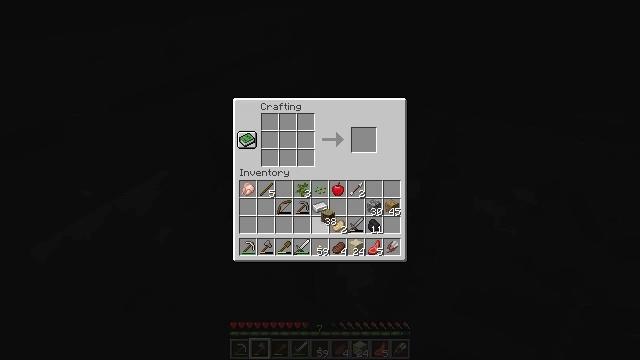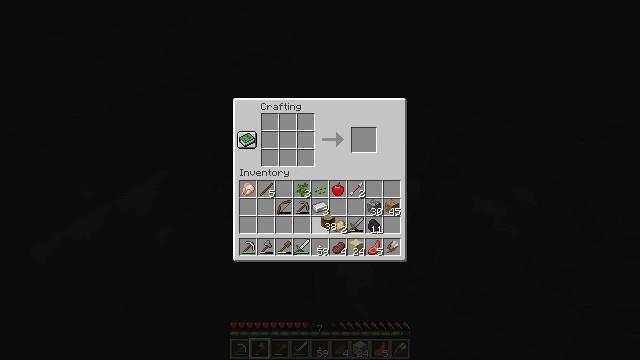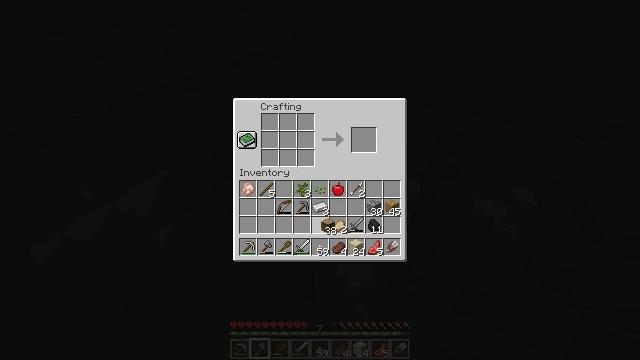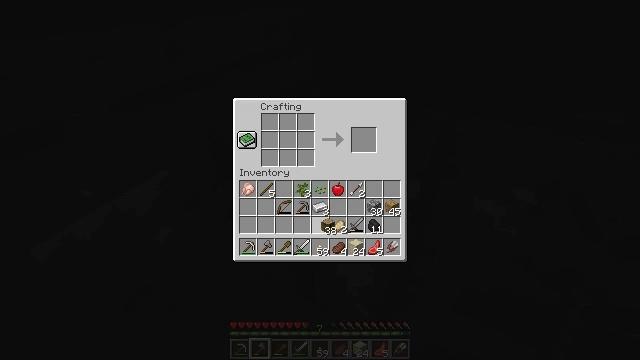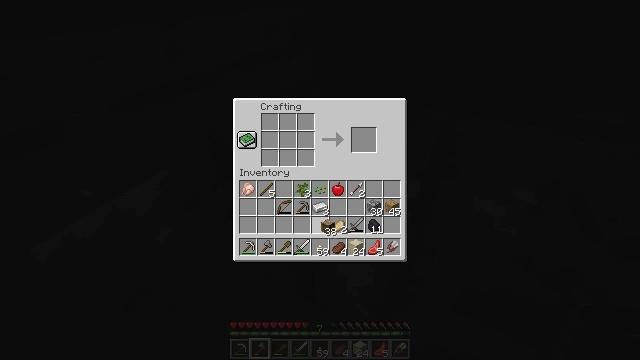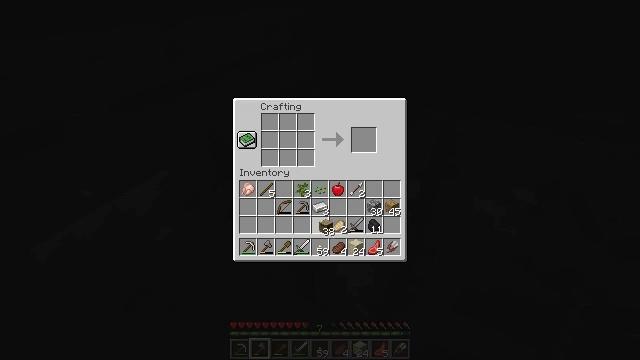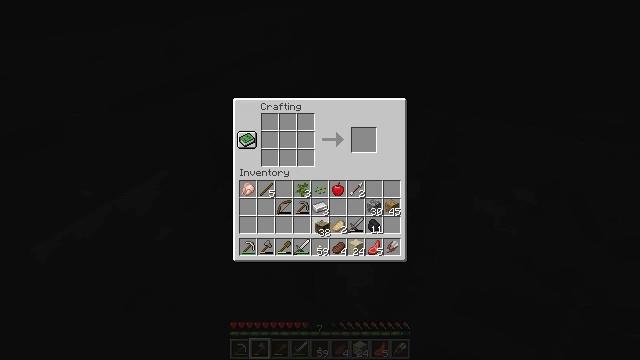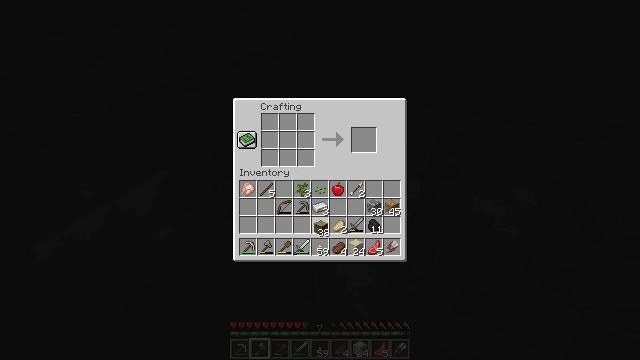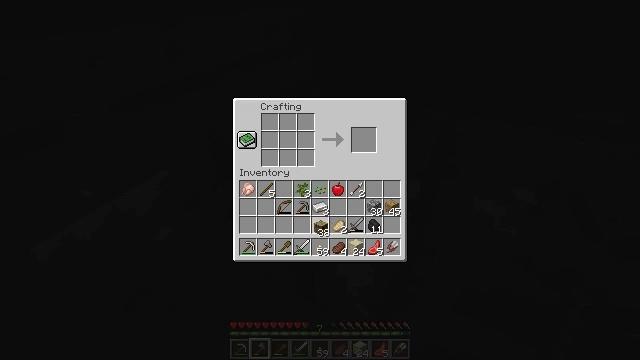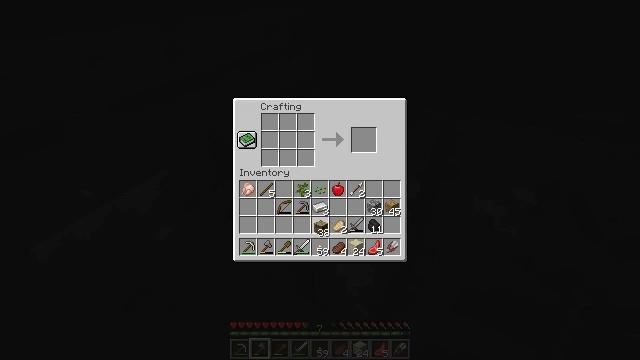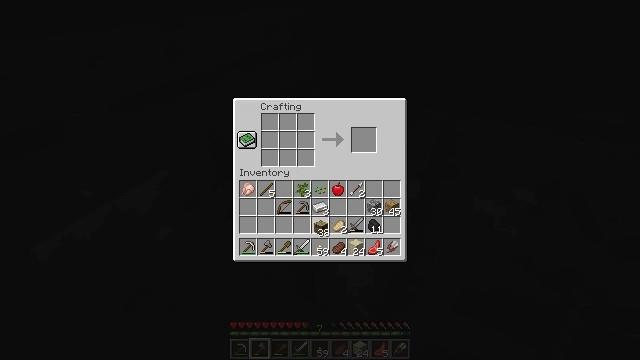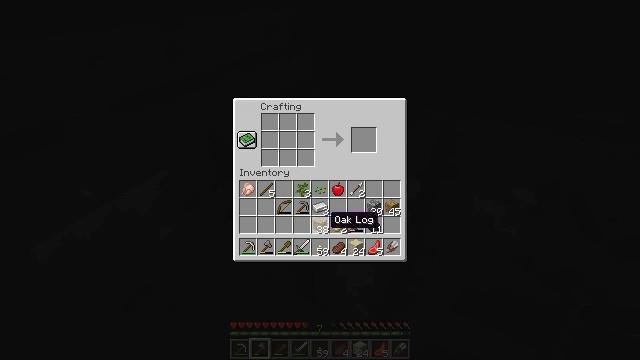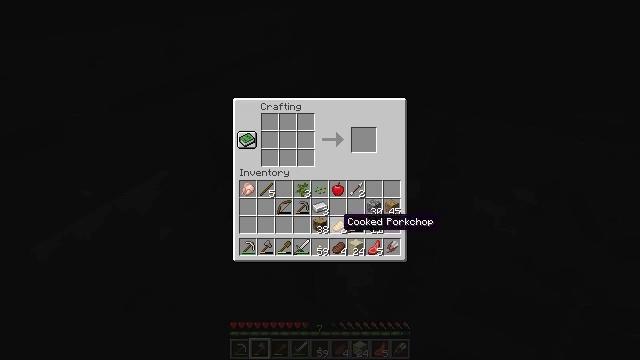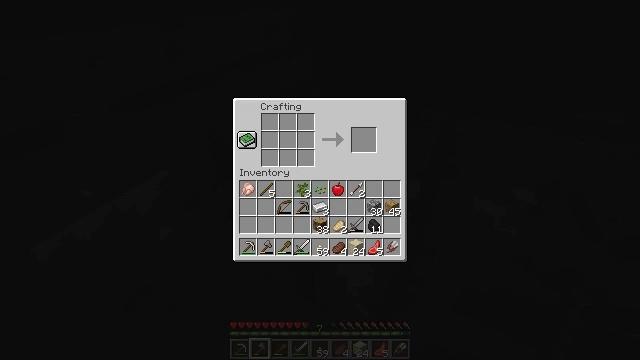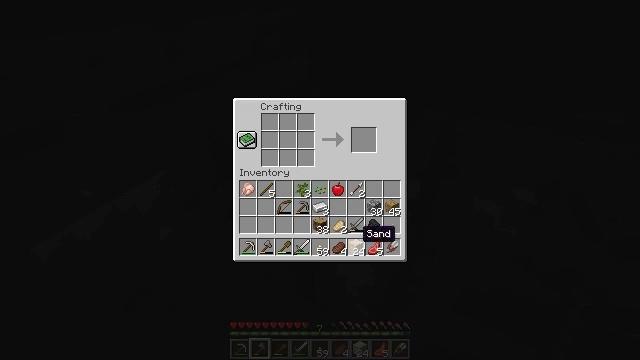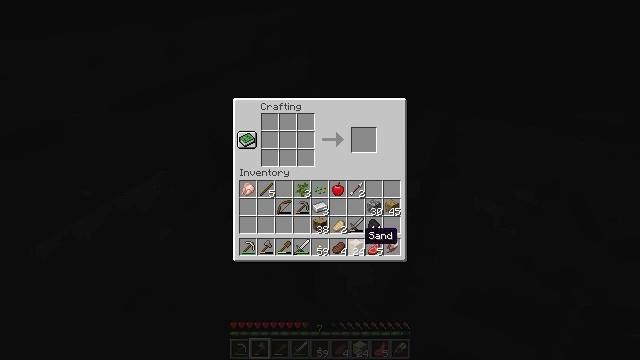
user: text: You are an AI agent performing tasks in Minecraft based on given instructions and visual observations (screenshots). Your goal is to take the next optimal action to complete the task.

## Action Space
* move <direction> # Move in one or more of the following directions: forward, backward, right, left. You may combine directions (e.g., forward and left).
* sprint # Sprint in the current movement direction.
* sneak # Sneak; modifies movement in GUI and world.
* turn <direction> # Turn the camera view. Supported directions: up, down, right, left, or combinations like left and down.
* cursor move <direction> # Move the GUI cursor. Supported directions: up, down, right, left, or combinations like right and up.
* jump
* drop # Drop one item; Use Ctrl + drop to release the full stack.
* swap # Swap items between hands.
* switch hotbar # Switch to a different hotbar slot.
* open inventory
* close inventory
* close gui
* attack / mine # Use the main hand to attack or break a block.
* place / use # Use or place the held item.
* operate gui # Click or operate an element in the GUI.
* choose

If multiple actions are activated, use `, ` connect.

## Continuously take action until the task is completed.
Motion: motion action
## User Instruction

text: Craft sandstone by placing sand in a 2x2 pattern.
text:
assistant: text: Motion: no_op
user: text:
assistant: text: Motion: no_op
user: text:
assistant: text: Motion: no_op
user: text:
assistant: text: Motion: no_op
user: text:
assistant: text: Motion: no_op
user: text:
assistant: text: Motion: no_op
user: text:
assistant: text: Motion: no_op
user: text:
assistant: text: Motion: operate gui
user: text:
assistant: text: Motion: operate gui
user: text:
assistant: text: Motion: operate gui
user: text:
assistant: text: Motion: no_op
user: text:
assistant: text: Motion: cursor move right
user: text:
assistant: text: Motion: cursor move right and down
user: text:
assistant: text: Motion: no_op
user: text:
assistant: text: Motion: no_op
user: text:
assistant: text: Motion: no_op
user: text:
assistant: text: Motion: no_op
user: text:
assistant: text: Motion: no_op
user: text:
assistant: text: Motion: no_op
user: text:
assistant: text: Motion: no_op
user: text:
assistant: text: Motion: no_op
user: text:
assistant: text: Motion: no_op
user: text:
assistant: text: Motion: operate gui
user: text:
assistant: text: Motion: operate gui
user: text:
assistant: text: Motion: cursor move up
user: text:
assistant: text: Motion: cursor move up
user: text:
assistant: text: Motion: no_op
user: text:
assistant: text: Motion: no_op
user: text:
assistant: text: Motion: no_op
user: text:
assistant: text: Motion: no_op